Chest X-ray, AP view. Patient: 66 years old, sex M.
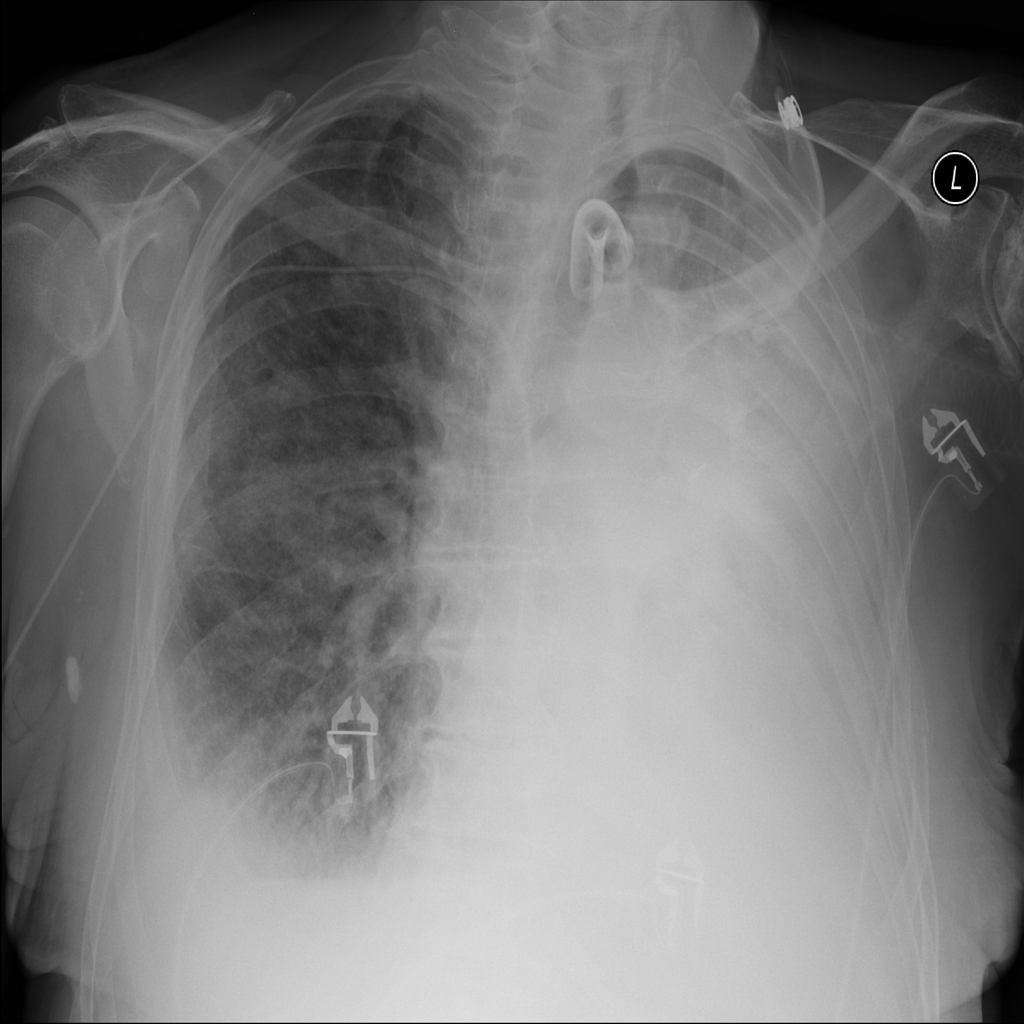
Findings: Consolidation, Effusion, Infiltration